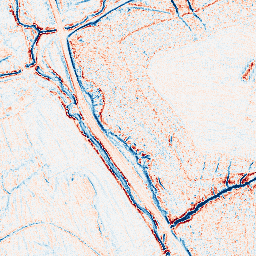
Category: edge_preserving
Decomposition family: anisotropic_diffusion
Decomposition parameters: iterations: 10
kappa: 10
gamma: 0.1
Upsampling method: fft_zeropad
Upsampling parameters: scale: 8
Upsampling scale: 8